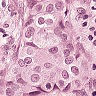
Metastatic tissue present: yes